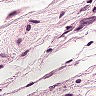
Metastatic tissue present: no